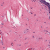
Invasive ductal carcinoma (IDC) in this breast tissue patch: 0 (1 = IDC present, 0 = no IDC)